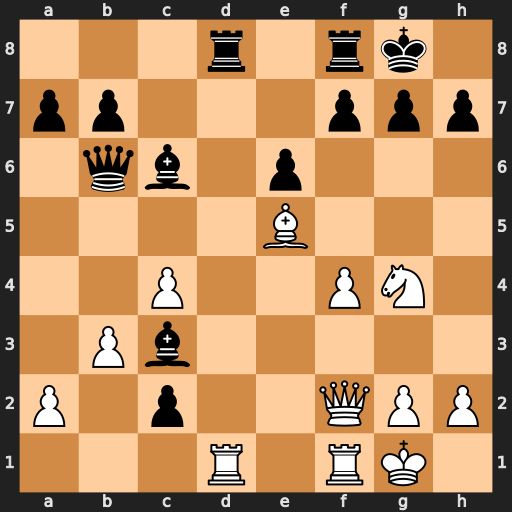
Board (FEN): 3r1rk1/pp3ppp/1qb1p3/4B3/2P2PN1/1Pb5/P1p2QPP/3R1RK1
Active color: w
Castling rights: -
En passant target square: -
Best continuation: Rxd8 Rxd8 Qxb6 axb6 Bxc3